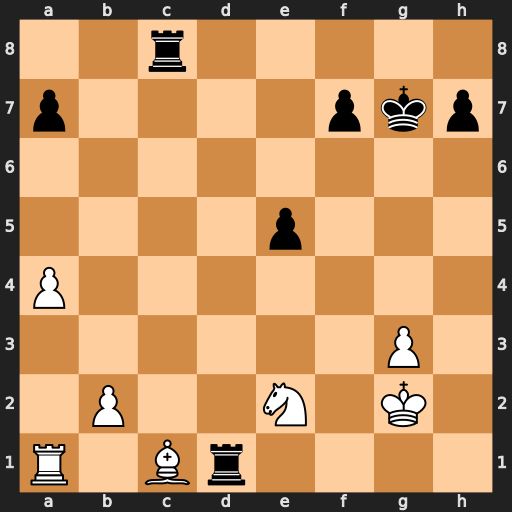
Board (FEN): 2r5/p4pkp/8/4p3/P7/6P1/1P2N1K1/R1Br4
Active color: w
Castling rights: -
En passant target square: -
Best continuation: Bh6+ Kxh6 Rxd1